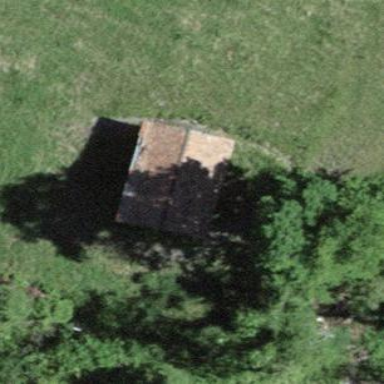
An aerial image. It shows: Barn.